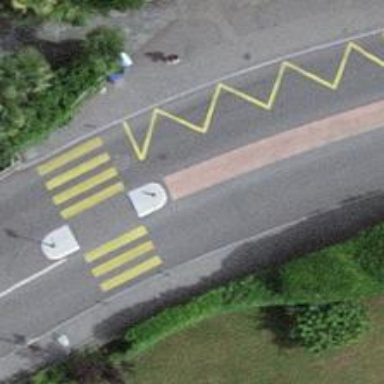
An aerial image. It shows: Uncontrolled zebra crossing with central island.